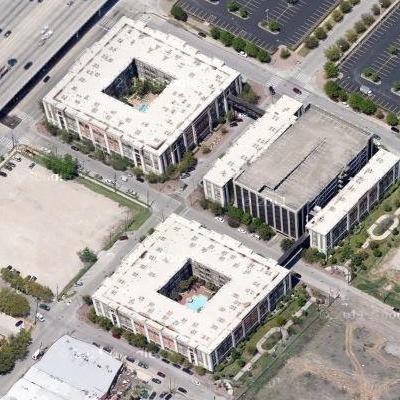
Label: Industry